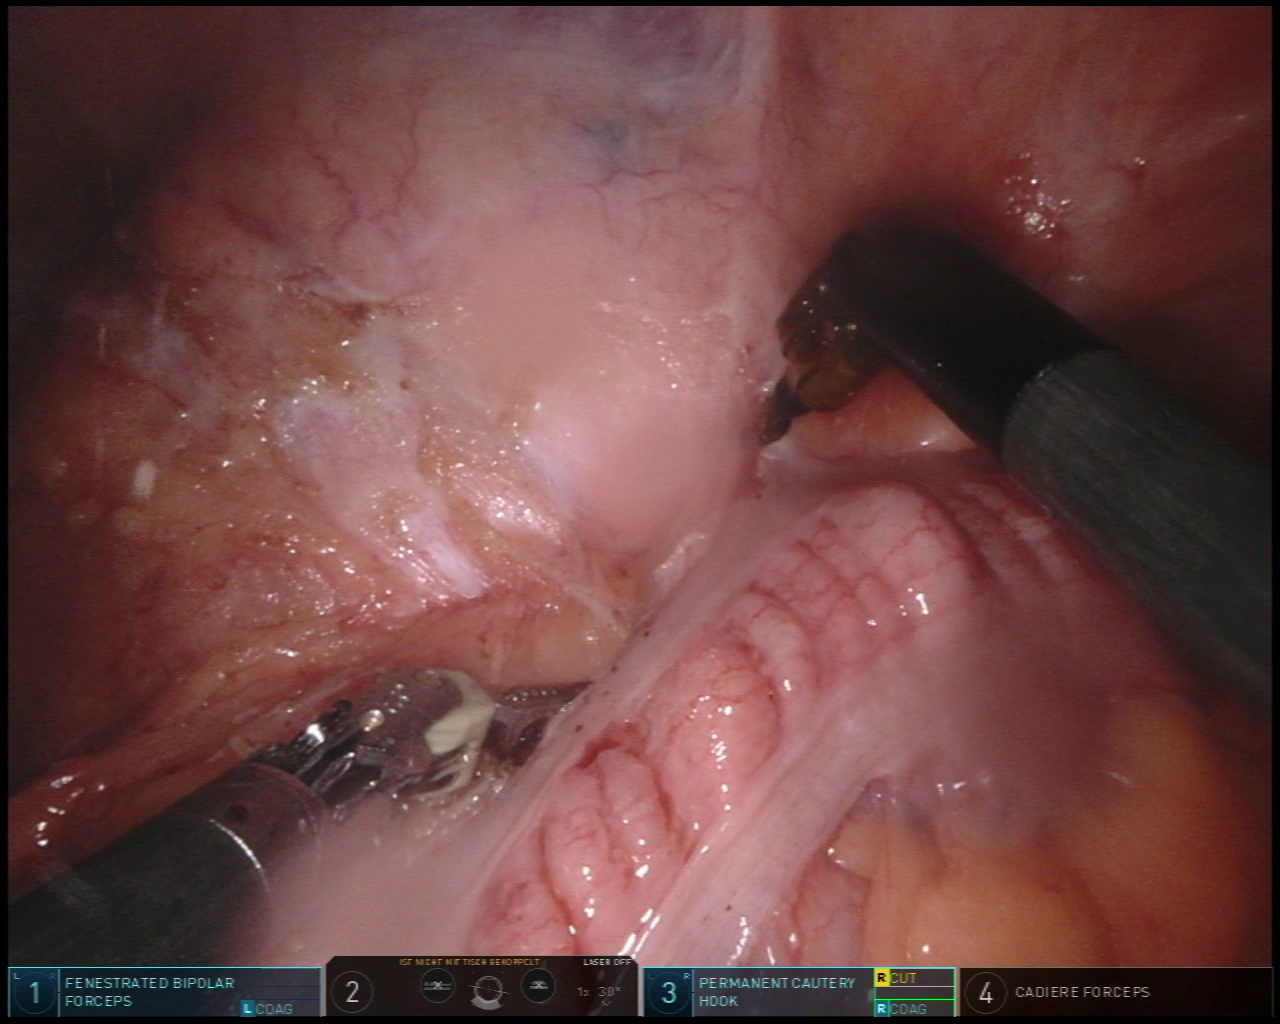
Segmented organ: abdominal_wall
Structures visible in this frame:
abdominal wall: yes
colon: yes
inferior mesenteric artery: no
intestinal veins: no
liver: no
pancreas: no
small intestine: no
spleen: no
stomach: no
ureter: no
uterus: no
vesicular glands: no